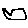
Label: car